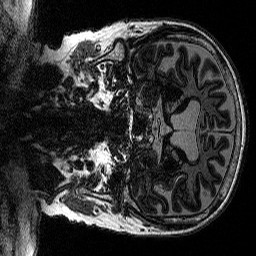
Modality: MP2RAGE
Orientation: coronal
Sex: female
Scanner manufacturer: siemens
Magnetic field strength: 3 T
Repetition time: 5 s
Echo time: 0.00292 s